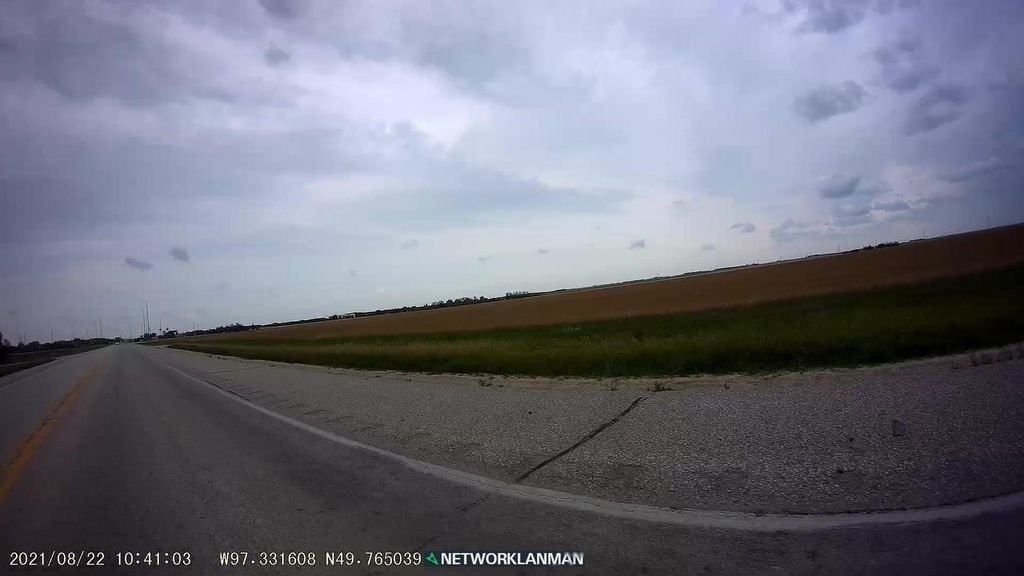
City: winnipeg